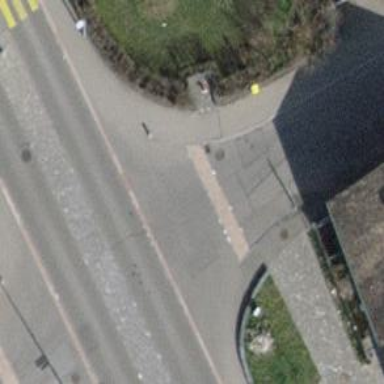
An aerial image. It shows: Unmarked crossing on the road.